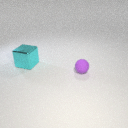
large cyan metal cube behind small purple rubber sphere